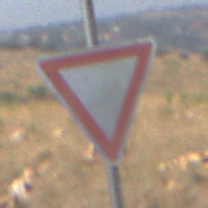
Verkehrszeichen: VorfahrtGewaehren
Umgebung: Outdoor, Nature
Tageszeit: Midday
Wetter: PartlyCloudy
Licht: Natural
Jahreszeit: NotSpecified
Kontrast: HighContrast